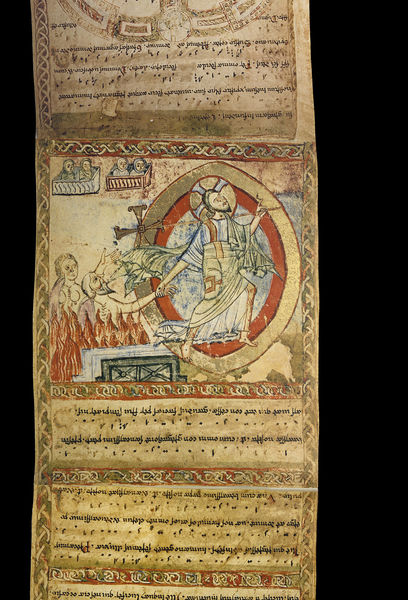
Titel: Exultetrolle, Fragment in 20 Stücken
Standort: Herkunft: Benevent (EU - I - Kampanien)
Institution: Bibliotheca Apostolica Vaticana
Schlagwörter: männer, tisch, rot, hände, gold, oval, schrift, ornamente, kreuz, flammen, seite, jesus, berührung